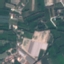
Land use / land cover: PermanentCrop